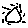
Label: sun